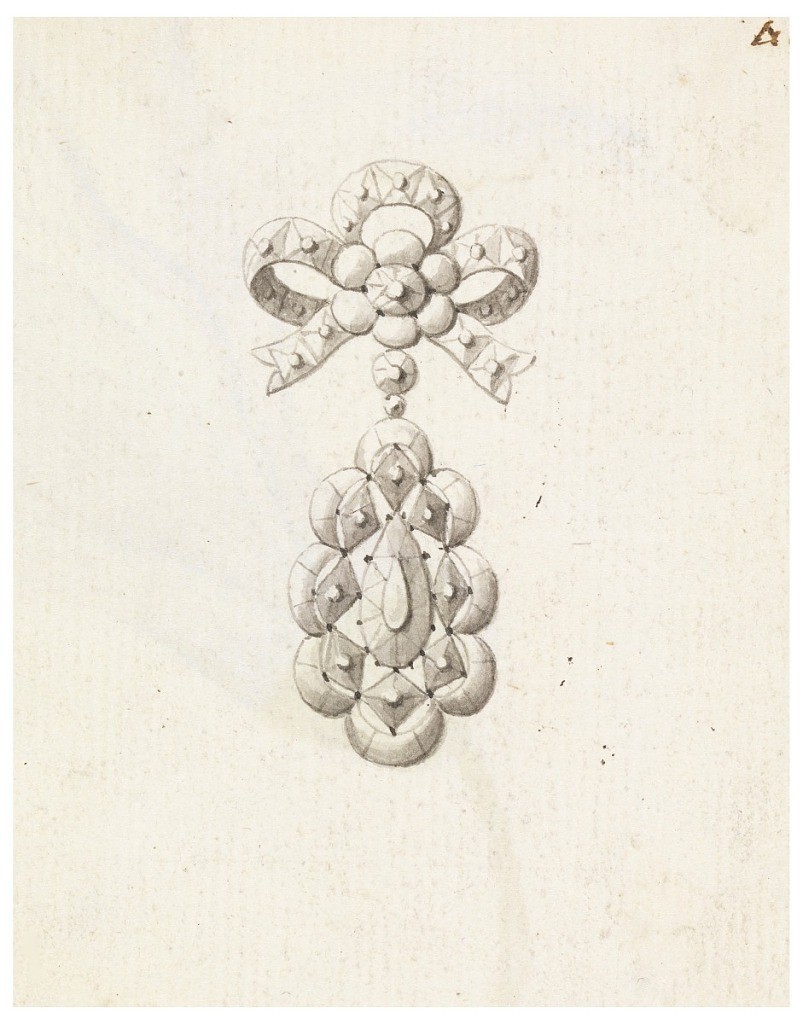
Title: Design for a Brooch
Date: mid- 19th century
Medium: Pen and gray ink, brush and gray wash on white laid paper; verso: brush and watercolor, graphite
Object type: Drawing
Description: Jewelry design for a brooch. Above, a knot with a blossom in the center; a hanging drop framed outside by arms with lozenges inside. In center, a drop-like gem. Verso: colored drawing of a lily.